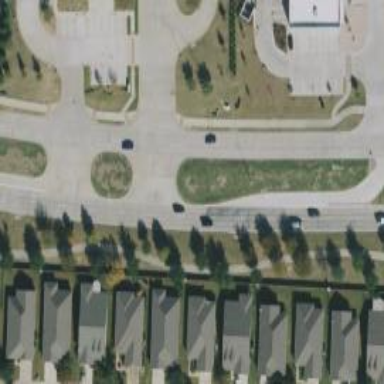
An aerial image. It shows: Driveway along tertiary link road.